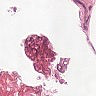
Metastatic tissue present: no